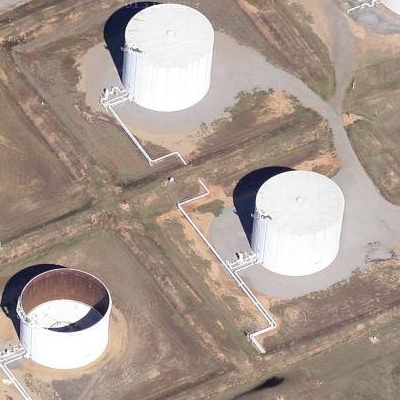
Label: cIndustry